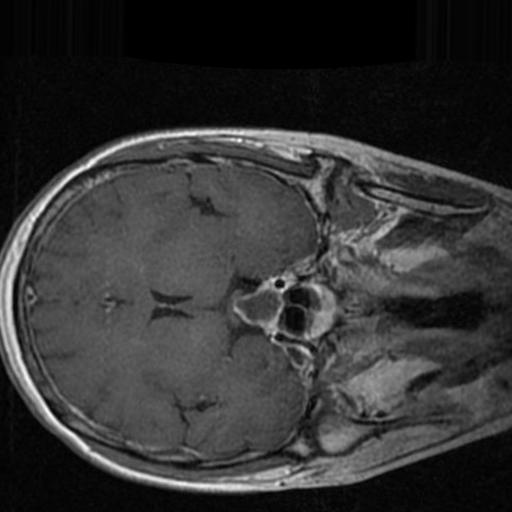
Label: brain_tumor